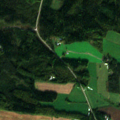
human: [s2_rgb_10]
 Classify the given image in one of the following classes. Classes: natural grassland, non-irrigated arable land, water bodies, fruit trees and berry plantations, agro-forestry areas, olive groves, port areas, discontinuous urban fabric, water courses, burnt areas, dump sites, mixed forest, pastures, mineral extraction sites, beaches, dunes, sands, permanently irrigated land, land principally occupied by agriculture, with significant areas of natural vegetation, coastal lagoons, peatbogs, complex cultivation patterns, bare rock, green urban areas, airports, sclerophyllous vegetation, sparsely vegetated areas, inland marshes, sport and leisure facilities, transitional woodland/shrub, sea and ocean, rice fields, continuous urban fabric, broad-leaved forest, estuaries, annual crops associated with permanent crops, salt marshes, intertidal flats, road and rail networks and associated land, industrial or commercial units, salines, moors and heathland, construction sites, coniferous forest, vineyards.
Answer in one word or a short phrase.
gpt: non-irrigated arable land, land principally occupied by agriculture, with significant areas of natural vegetation, coniferous forest, mixed forest